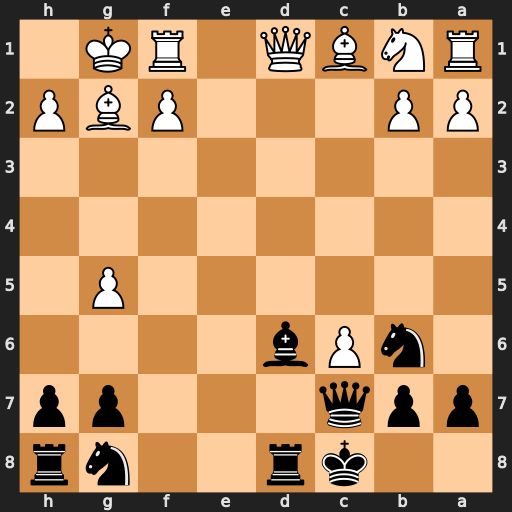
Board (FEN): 2kr2nr/ppq3pp/1nPb4/6P1/8/8/PP3PBP/RNBQ1RK1
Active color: b
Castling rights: -
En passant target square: -
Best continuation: Bxh2+ Kh1 Rxd1 cxb7+ Kb8